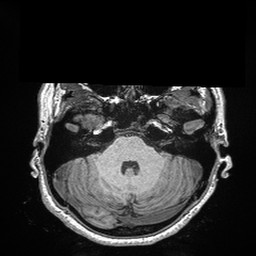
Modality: T1w
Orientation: coronal
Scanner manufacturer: siemens
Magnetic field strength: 3 T
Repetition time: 2.3 s
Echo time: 0.00298 s